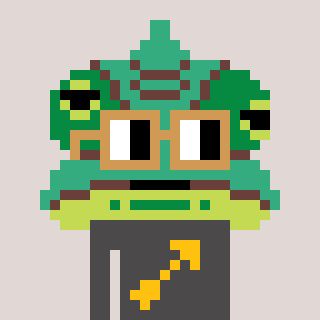
a pixel art character with square brown glasses, a chameleon-shaped head and a grayscale-colored body on a warm background